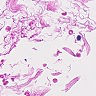
Metastatic tissue present: no